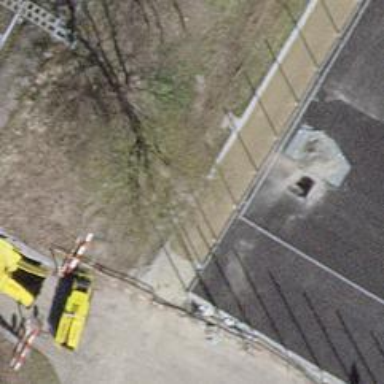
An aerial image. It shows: Block barrier.